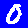
Digit: 0